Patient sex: M
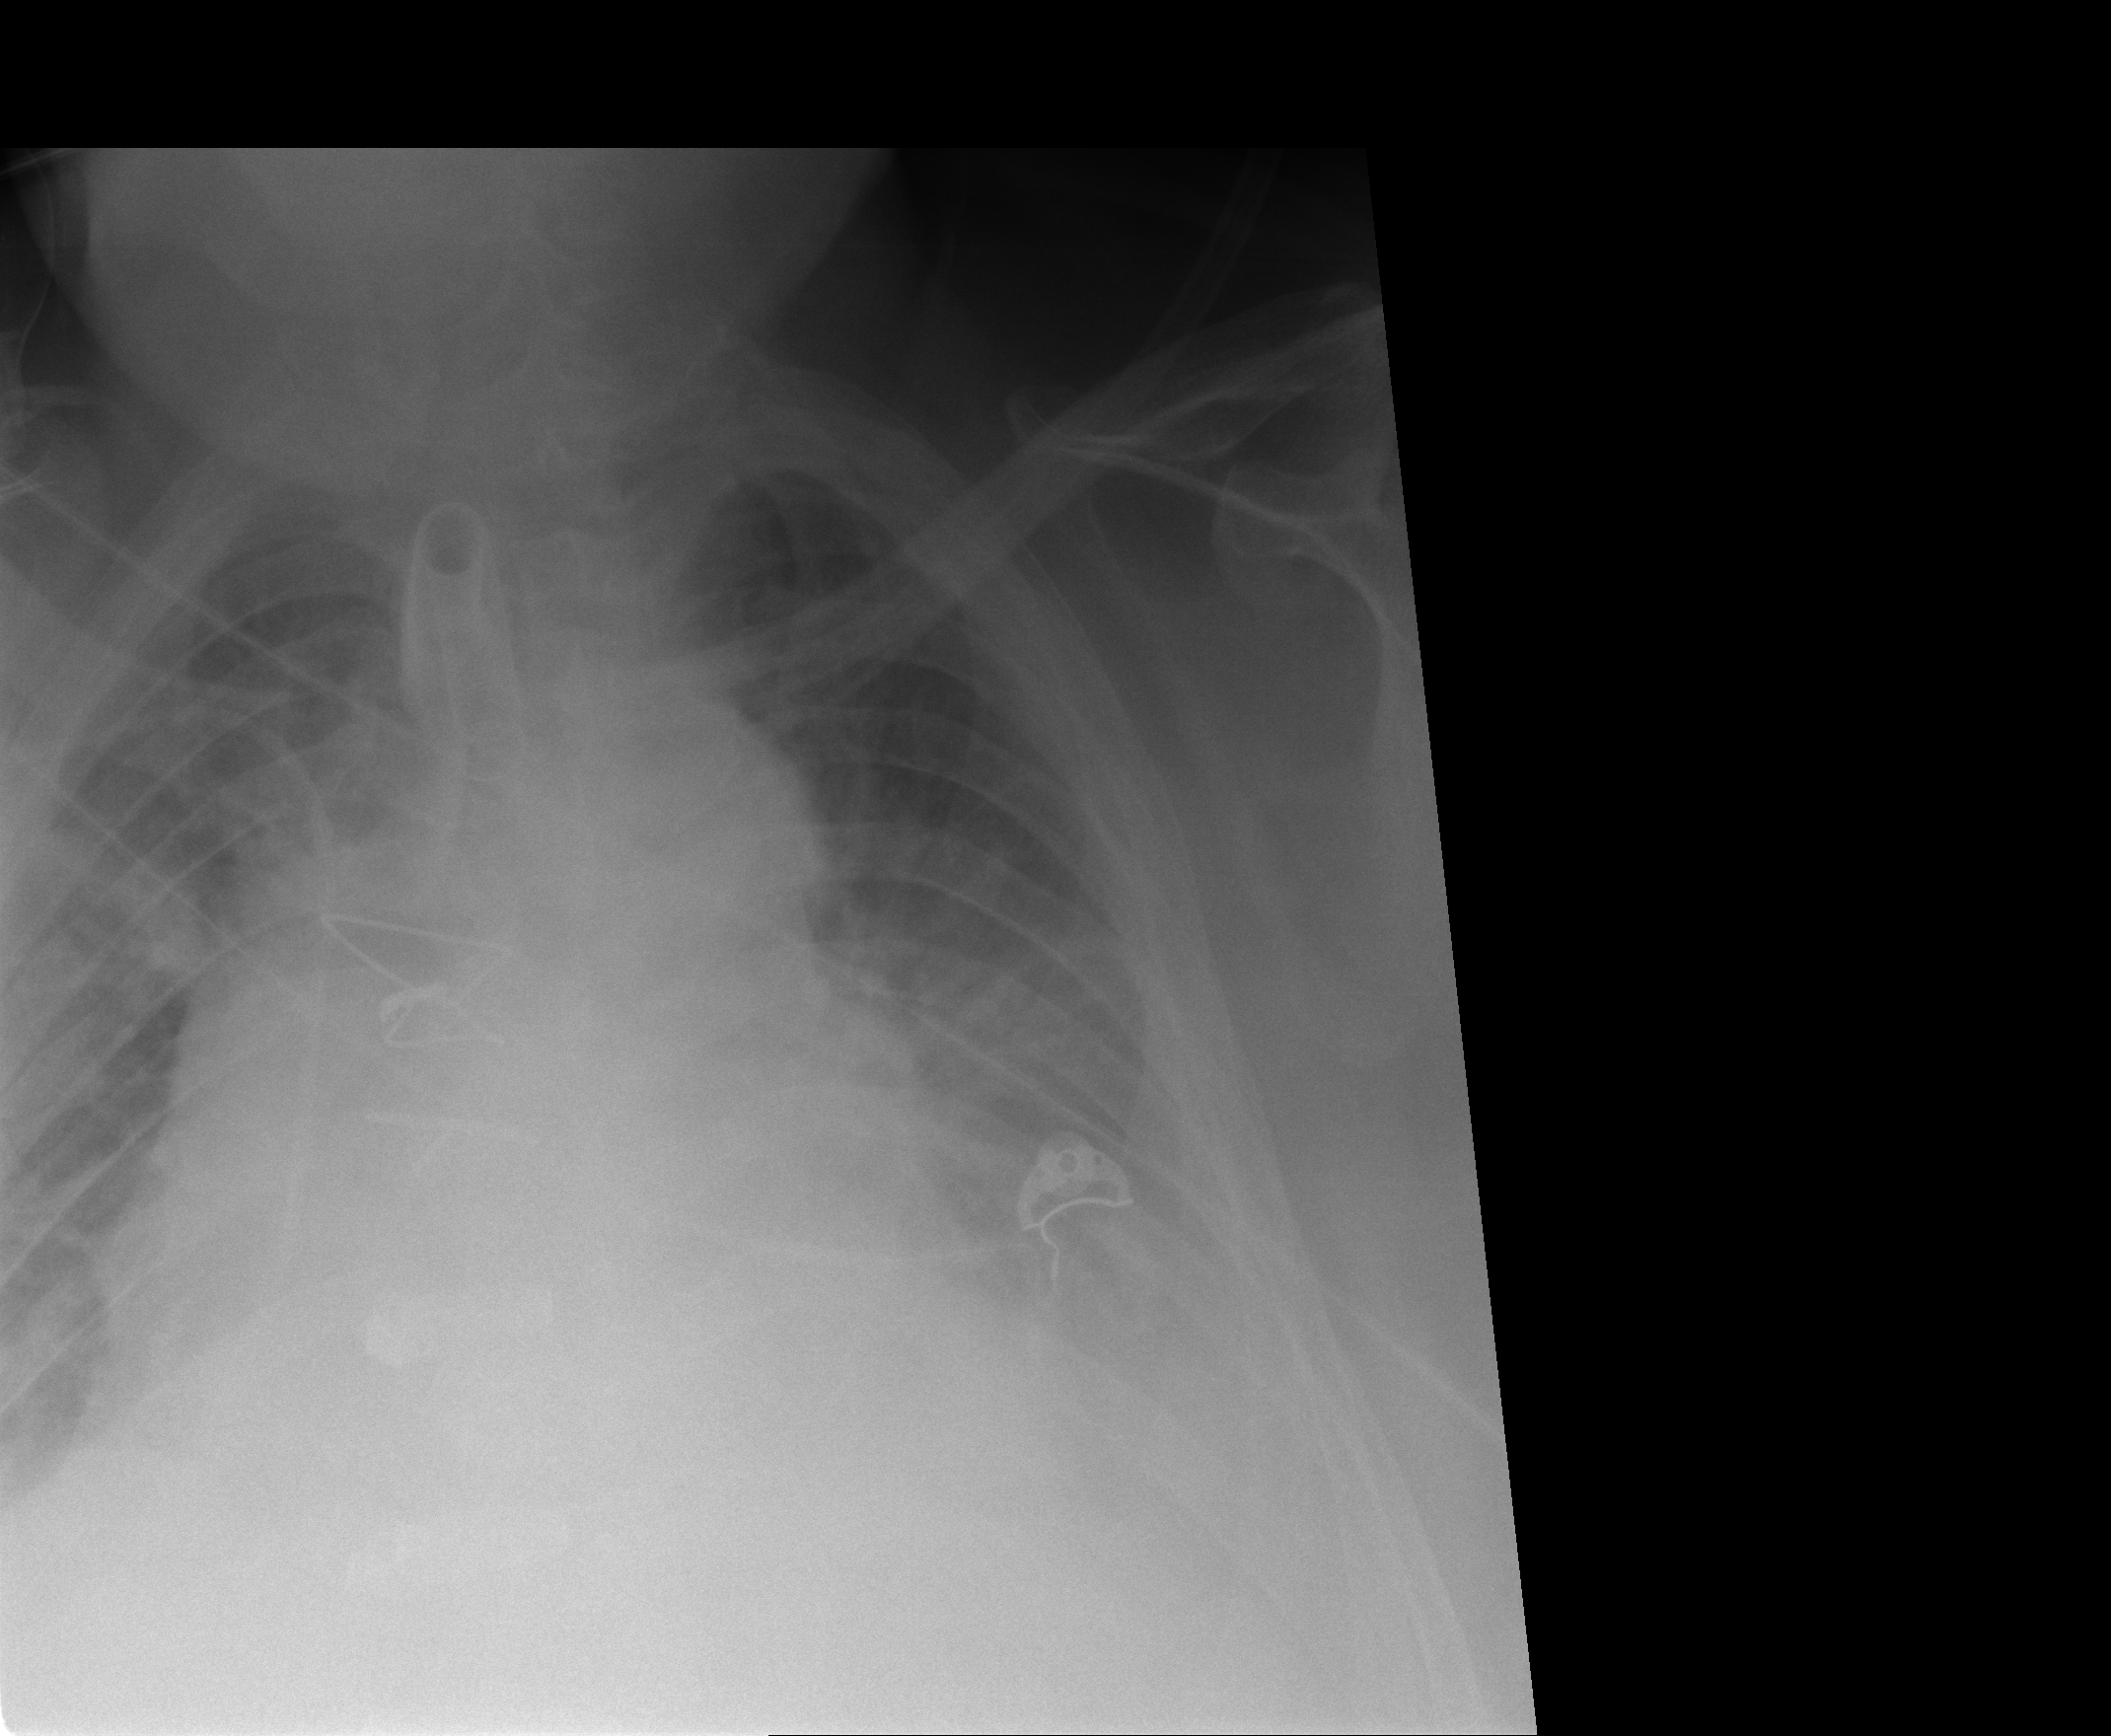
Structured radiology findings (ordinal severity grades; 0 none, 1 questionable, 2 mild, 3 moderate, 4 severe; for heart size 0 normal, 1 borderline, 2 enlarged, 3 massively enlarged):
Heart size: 3
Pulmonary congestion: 2
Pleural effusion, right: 1
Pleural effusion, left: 2
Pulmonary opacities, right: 0
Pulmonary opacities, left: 0
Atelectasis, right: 2
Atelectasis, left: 2